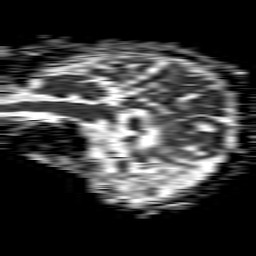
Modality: ADC
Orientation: sagittal
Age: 81
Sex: female
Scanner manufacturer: philips
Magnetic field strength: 1.5 T
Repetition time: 4.6 s
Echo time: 0.08941 s